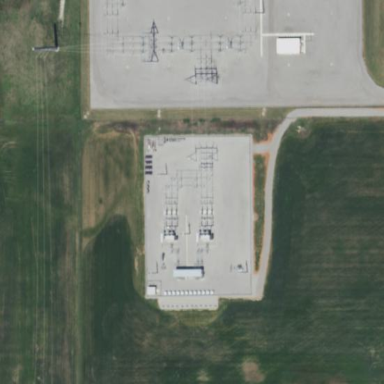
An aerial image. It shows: Generation substation.